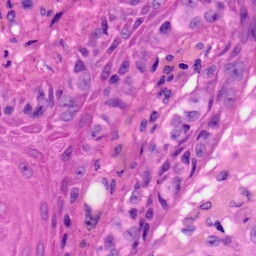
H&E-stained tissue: Skin